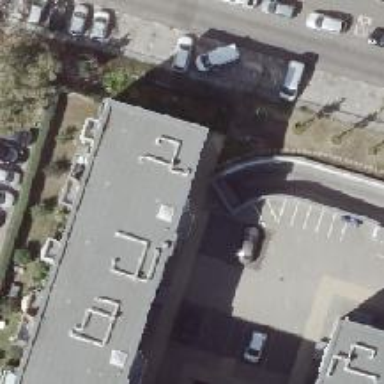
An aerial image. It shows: Parking entrance.